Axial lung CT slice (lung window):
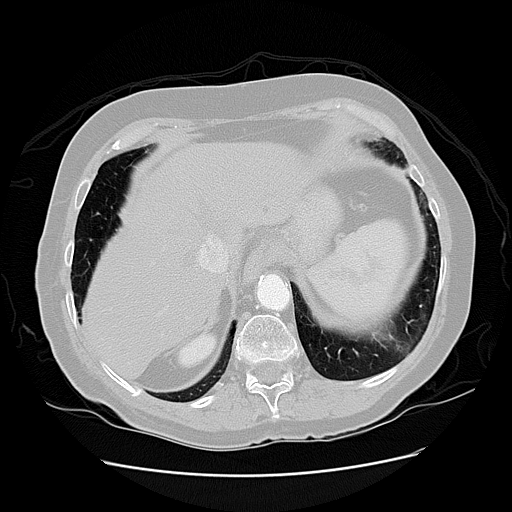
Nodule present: no